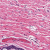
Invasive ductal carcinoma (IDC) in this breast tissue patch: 0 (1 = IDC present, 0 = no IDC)